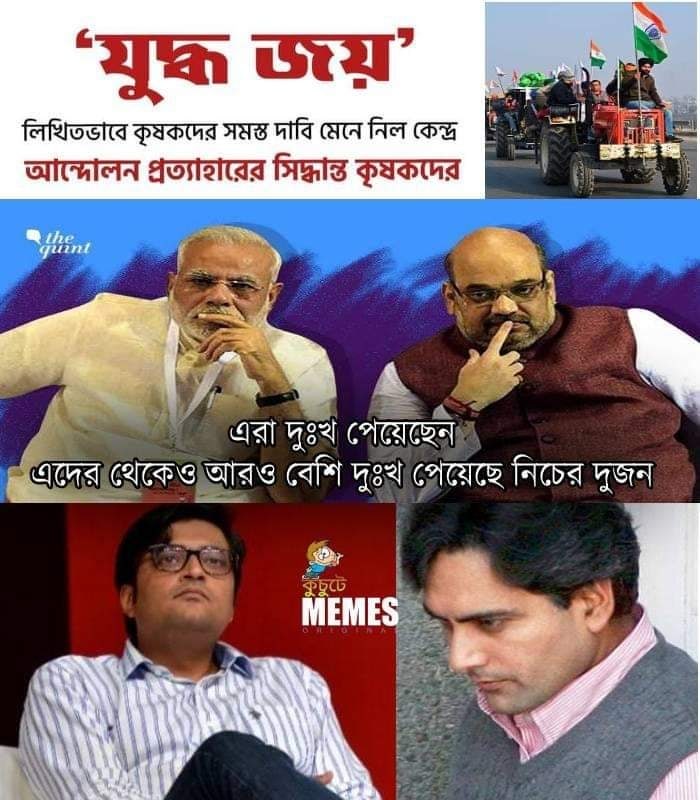
Text: যুদ্ধ জয়' লিখিতভাবে কৃষকদের সমস্ত দাবি মেনে নিল কেন্দ্র আন্দোলন প্রত্যাহারের সিদ্ধান্ত কৃষকদের এরা দুঃখ পেয়েছেন এদের থেকেও আরও বেশি দুঃখ পেয়েছে নিচের দুজন
Label: Hate
Hate category: Political
Targeted group: Organization